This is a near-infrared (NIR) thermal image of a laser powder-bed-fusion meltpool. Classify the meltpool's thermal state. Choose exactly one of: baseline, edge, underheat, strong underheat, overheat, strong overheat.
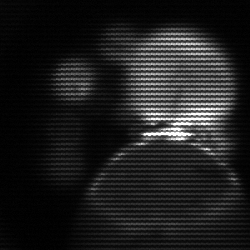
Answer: edge